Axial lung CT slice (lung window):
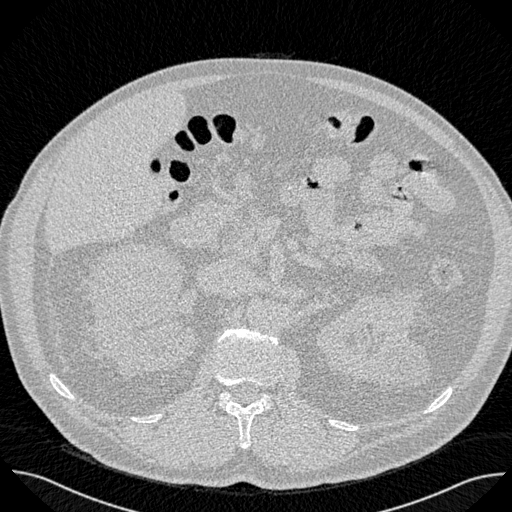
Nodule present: no